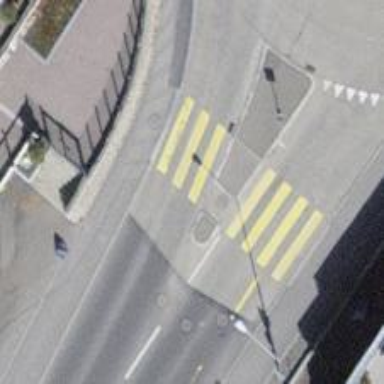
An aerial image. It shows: Uncontrolled zebra crossing with central island.